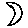
Label: moon